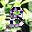
Label: 8